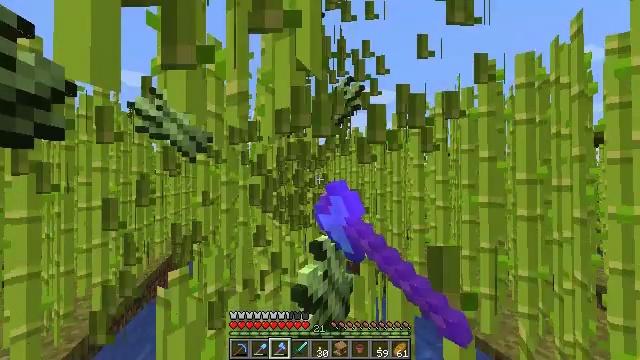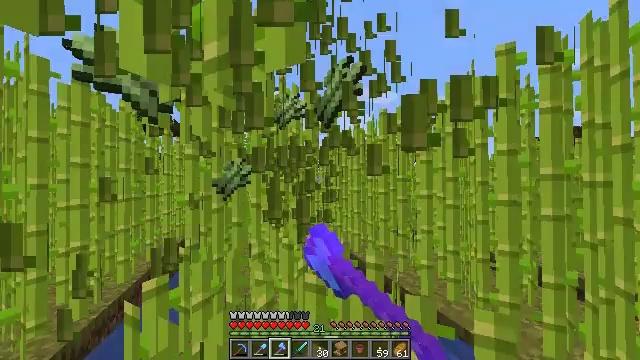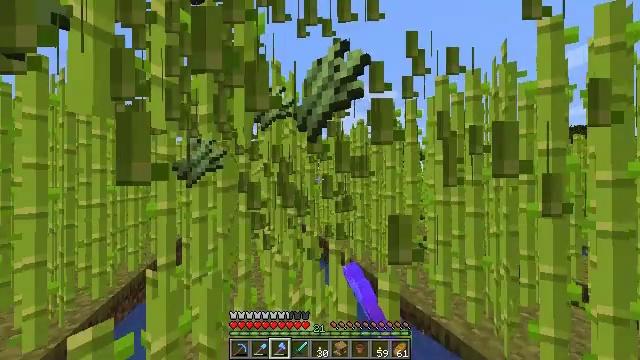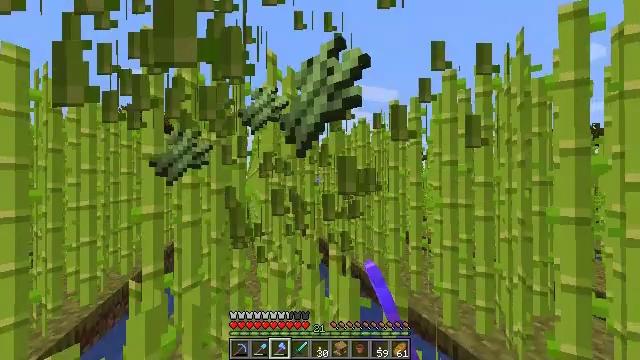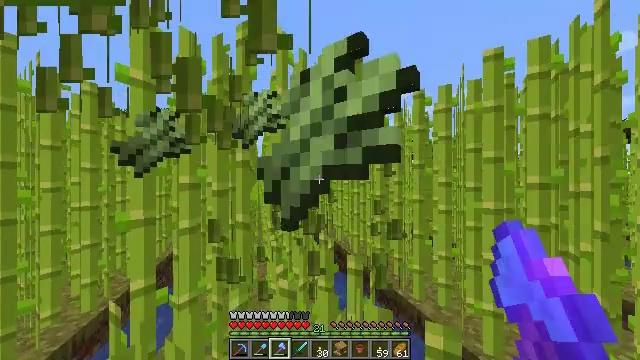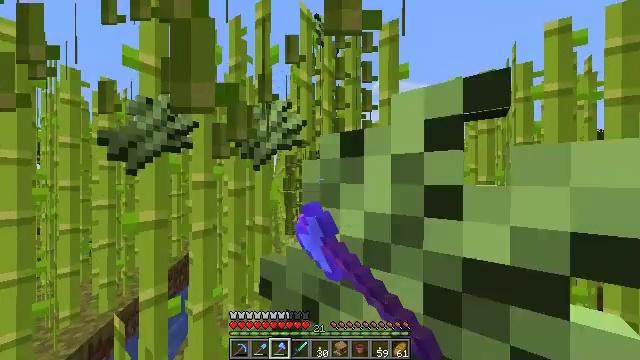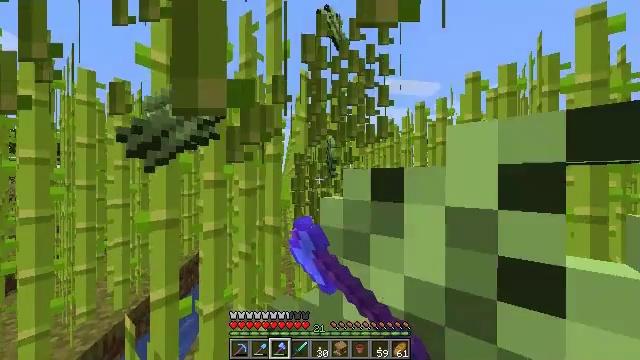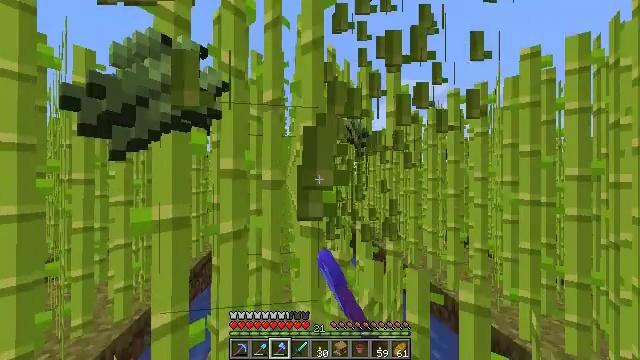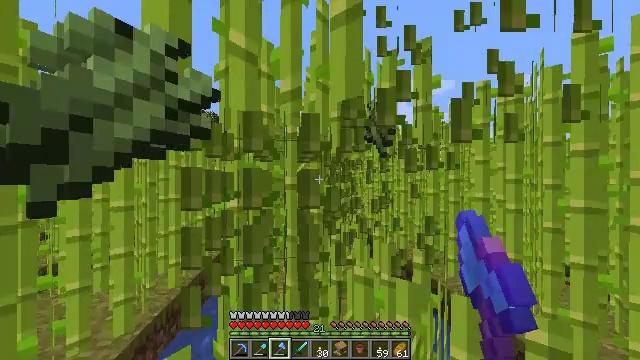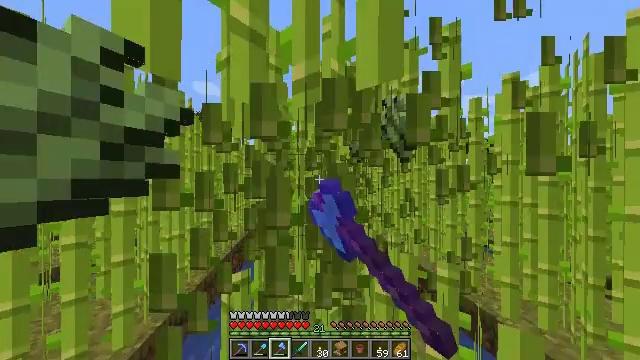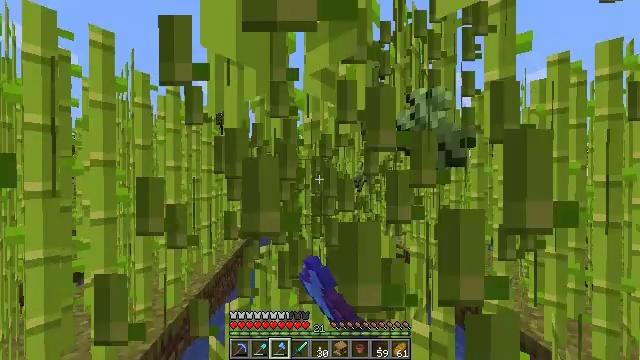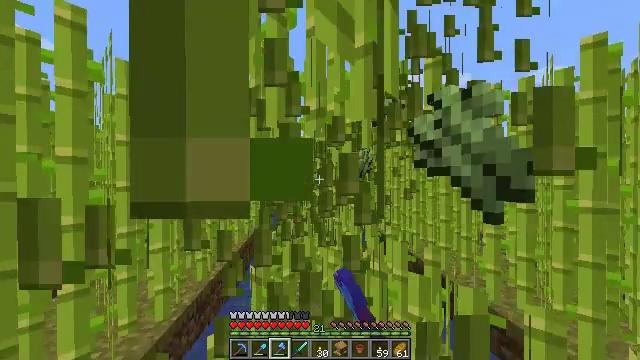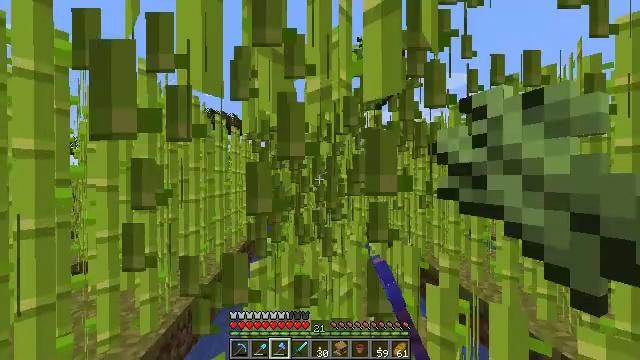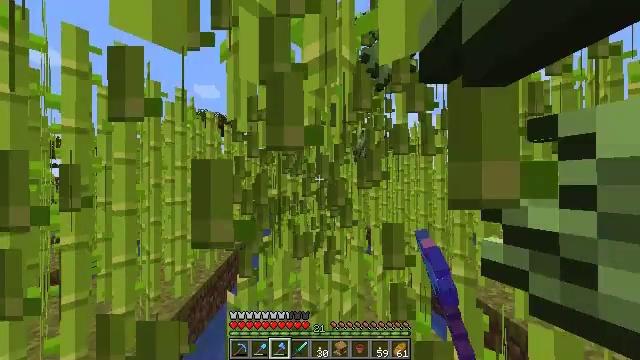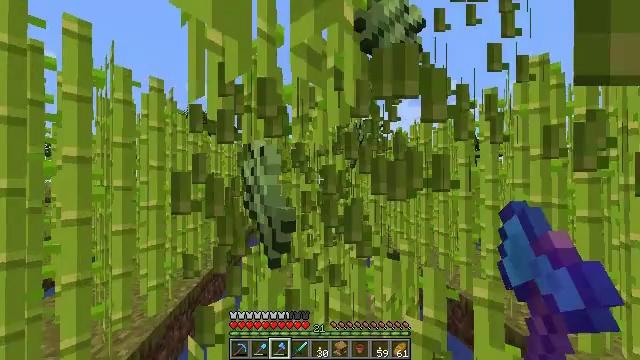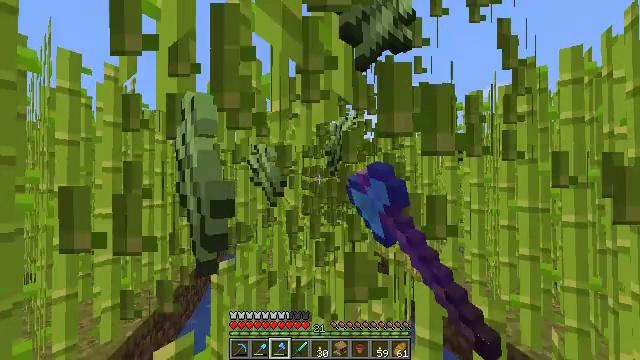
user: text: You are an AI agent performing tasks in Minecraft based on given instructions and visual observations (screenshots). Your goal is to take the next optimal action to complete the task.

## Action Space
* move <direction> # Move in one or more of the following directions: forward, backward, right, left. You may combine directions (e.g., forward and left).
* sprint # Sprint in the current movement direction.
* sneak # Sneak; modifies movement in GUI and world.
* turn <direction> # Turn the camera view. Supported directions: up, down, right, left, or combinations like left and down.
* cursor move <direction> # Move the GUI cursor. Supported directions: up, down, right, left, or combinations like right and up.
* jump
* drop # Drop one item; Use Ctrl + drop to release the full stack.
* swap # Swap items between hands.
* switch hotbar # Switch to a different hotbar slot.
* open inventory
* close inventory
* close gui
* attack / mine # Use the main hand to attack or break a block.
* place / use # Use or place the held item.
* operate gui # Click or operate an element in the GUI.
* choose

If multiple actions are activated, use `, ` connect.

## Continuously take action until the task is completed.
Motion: motion action
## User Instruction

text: Gather sugar cane for crafting.
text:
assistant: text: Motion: move forward, sprint, attack / mine
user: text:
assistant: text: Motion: move forward, sprint, attack / mine
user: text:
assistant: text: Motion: move forward, sprint, attack / mine
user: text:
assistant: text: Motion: move forward and move left, sprint, turn left, attack / mine
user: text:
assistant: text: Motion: move forward and move left, sprint, turn left, attack / mine
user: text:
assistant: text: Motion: move forward and move left, sprint, turn left, attack / mine
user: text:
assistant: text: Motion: move forward and move left, sprint, turn left, attack / mine
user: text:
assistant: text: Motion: move forward, sprint, turn left, attack / mine
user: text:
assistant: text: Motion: move forward, sprint, turn left, attack / mine
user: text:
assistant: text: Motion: move forward, sprint, turn left, attack / mine
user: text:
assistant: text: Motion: move forward, sprint, attack / mine
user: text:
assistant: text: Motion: move forward, sprint, attack / mine
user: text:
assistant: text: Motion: move forward, sprint, attack / mine
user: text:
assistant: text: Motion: move forward, sprint, turn right, attack / mine
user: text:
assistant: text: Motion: move forward, sprint, turn right, attack / mine
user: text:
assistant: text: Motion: move forward, sprint, turn right, attack / mine
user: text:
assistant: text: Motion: move forward, sprint, turn right, attack / mine
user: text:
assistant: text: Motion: move forward, sprint, attack / mine
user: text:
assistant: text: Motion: move forward, sprint, attack / mine
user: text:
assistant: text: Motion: move forward, sprint, turn left, attack / mine
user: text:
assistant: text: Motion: move forward and move left, sprint, turn left, attack / mine
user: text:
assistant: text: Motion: move forward and move left, sprint, turn left, attack / mine
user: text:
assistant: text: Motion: move forward and move left, sprint, turn left, attack / mine
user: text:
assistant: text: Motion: move forward and move left, sprint, attack / mine
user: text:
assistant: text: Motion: move forward, sprint, attack / mine
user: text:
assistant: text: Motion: move forward, sprint, turn left, attack / mine
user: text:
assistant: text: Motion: move forward, sprint, attack / mine
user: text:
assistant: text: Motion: move forward, sprint, attack / mine
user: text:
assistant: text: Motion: move forward, sprint, turn right, attack / mine
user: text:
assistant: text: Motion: move forward, sprint, turn right, attack / mine